Field crop: maize
Growth stage: 2
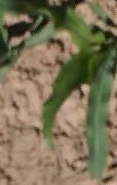
Species: maize